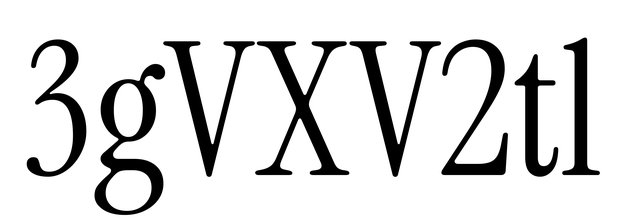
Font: InstrumentSerif-Regular